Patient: sex F, age 46
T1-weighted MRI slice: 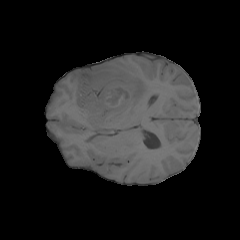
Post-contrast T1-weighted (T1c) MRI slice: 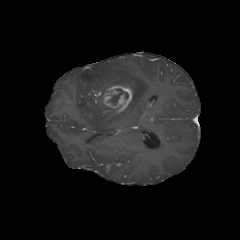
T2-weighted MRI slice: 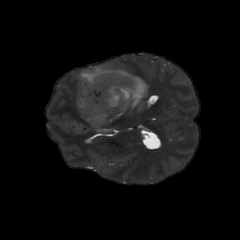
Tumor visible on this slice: yes
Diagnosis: Glioblastoma, IDH-wildtype
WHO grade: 4